Question: '''
df = pd.DataFrame({'Test_Pos':[65.44, 23.22, 11.34], 'Test_Neg':[22.55, 65.13, 12.32]}, index=['Positive','Negative','Others'] )
df.plot(kind='pie', subplots=True, figsize=(16, 8))
'''
I can't label the charts. I want to put percentages on the chart. How do I do this using pandas?

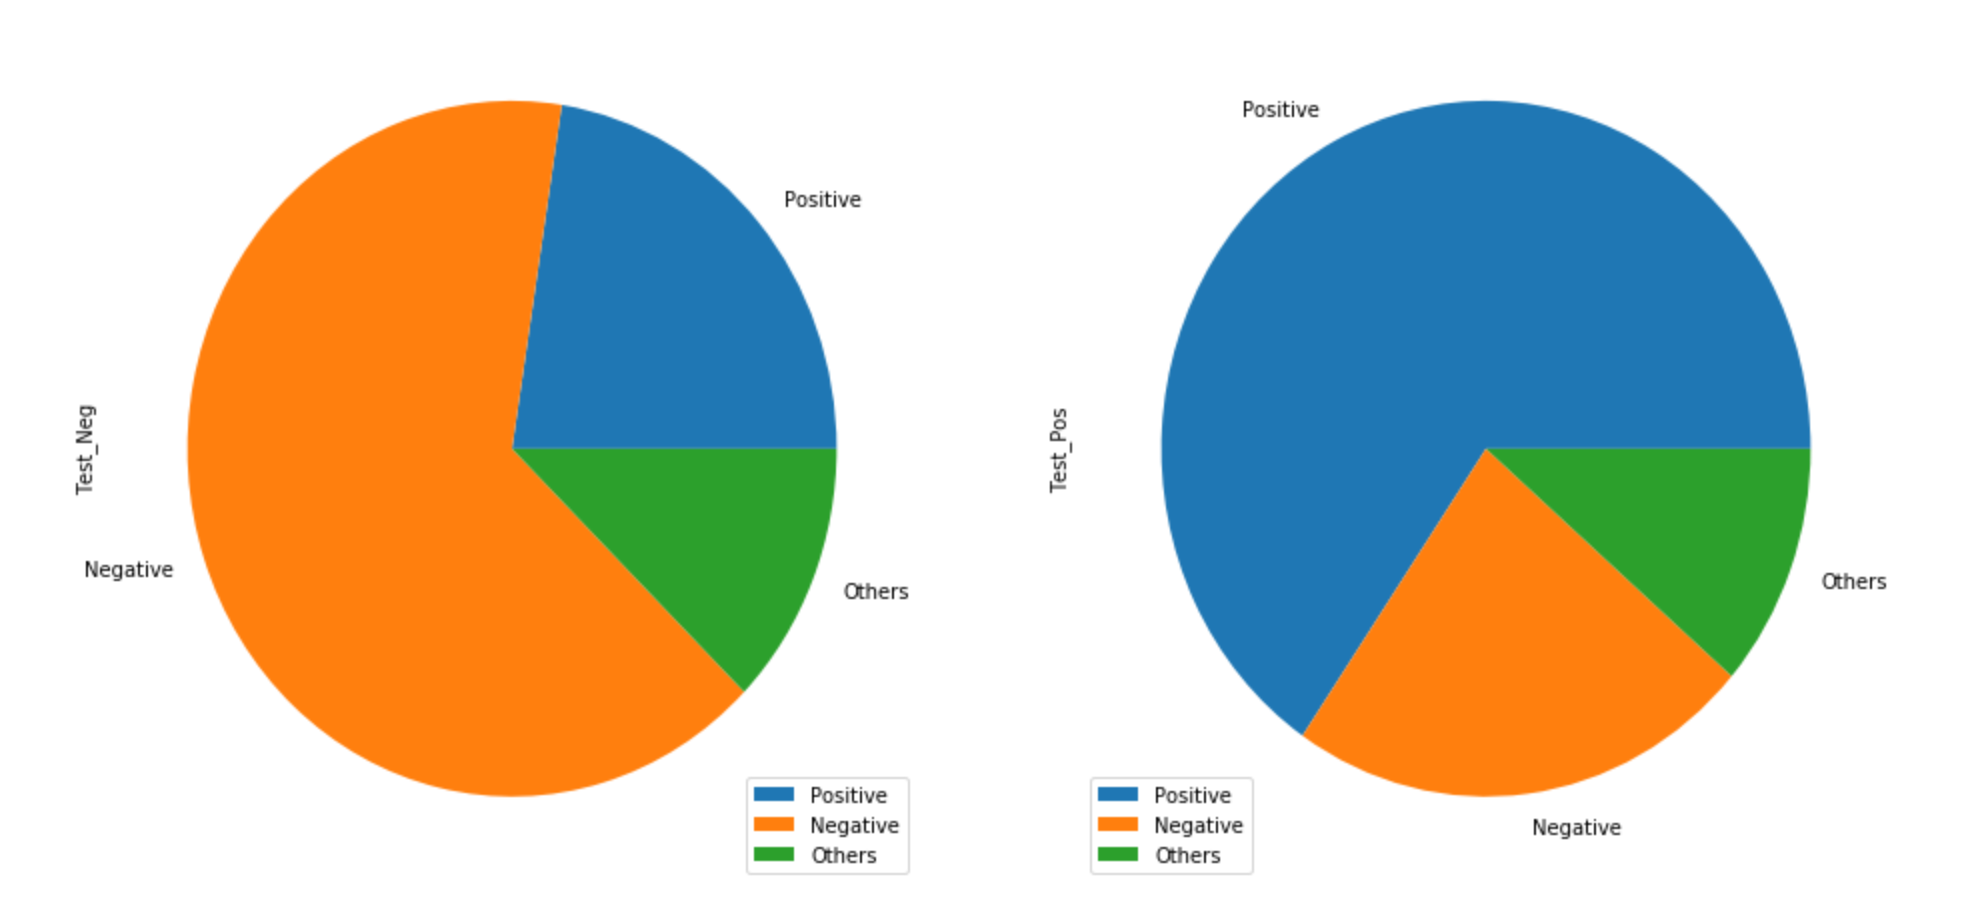
Answer: Use 'autopct' argument.
'''
df = pd.DataFrame({'Test_Pos': [65.44, 23.22, 11.34], 'Test_Neg': [22.55, 65.13, 12.32]},
index=['Positive', 'Negative', 'Others'])
df.plot(kind='pie', subplots=True, figsize=(16, 8), autopct='%.2f', labels=df.index, fontsize=10)
'''
<URL>